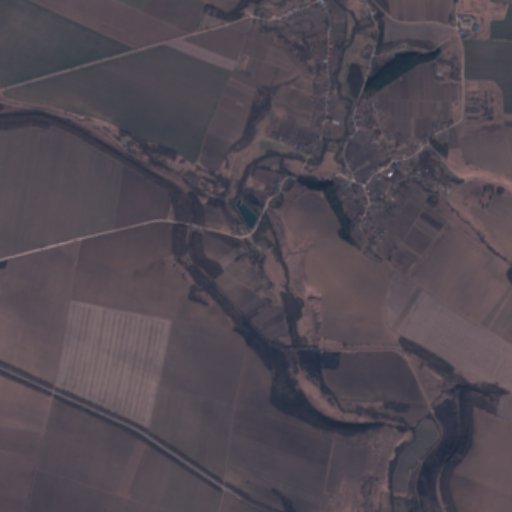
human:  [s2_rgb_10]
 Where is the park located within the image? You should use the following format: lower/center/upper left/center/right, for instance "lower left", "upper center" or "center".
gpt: The park is located in the upper right of the image.
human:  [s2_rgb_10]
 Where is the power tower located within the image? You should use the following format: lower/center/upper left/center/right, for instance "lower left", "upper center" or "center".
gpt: The power tower is located in the lower left of the image.
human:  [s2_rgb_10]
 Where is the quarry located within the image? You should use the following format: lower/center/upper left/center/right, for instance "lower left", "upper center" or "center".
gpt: There is no quarry in the image.